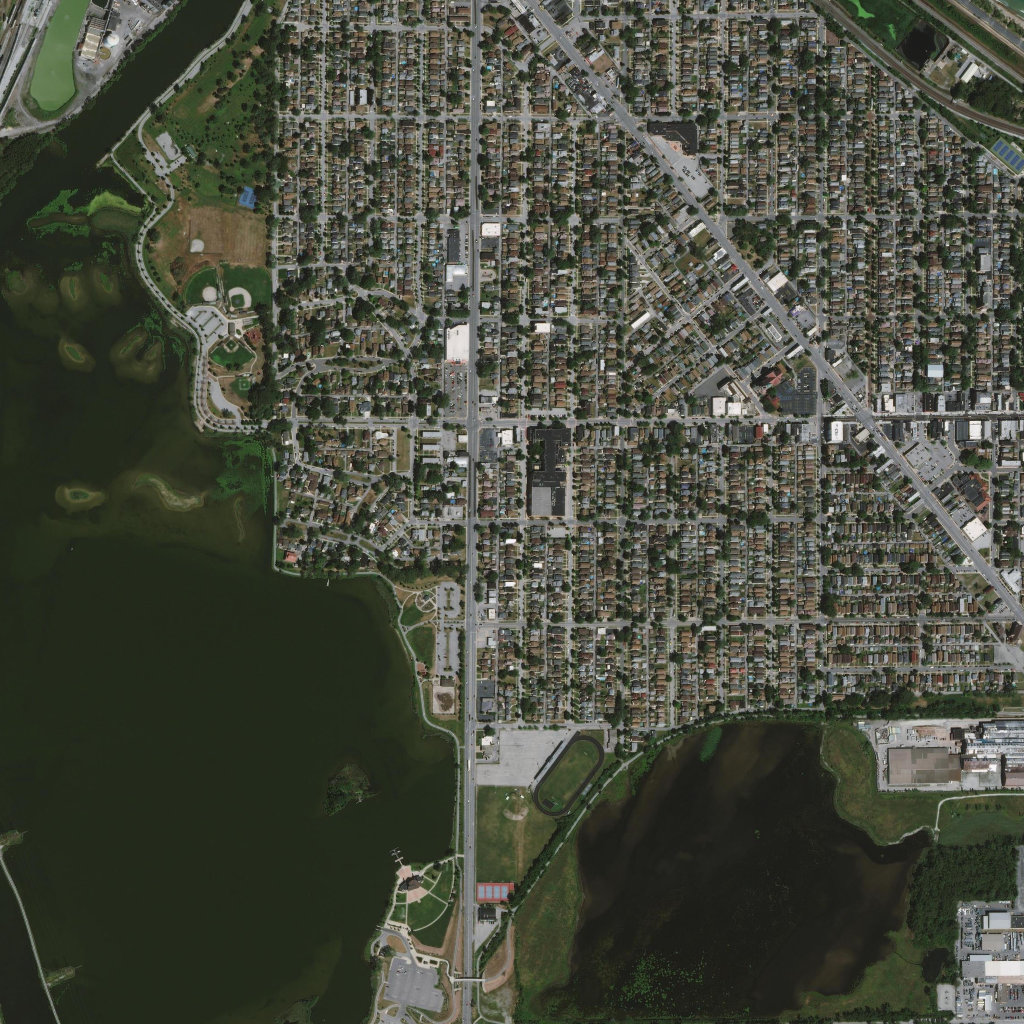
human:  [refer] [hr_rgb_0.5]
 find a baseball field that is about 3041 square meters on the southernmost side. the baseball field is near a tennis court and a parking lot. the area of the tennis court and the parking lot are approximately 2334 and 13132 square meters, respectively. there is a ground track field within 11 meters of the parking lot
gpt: <box>[[48, 77, 52, 81, 0]]</box>